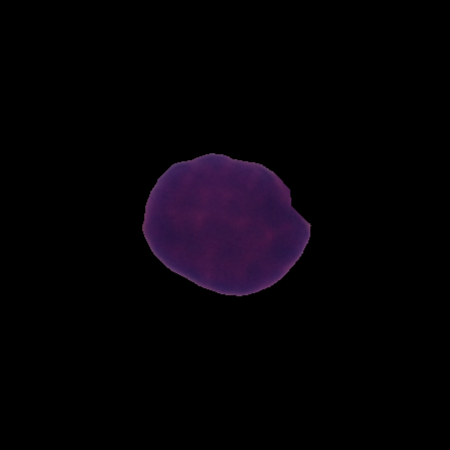
Label: healthy